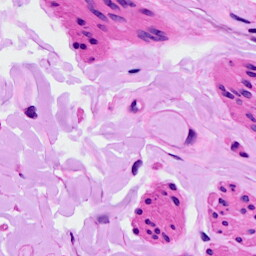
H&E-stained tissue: Ovarian